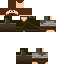
A male human skin with medium skin, wearing brown long hair dressed in a blue hoodie and brown pants, featuring a closed mouth.